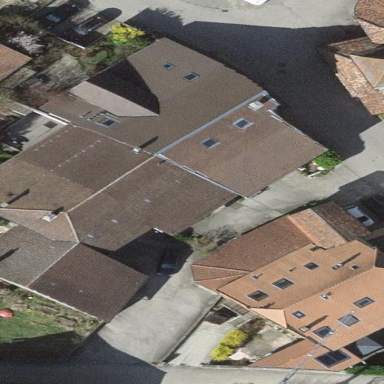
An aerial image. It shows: Simple and straightforward house.